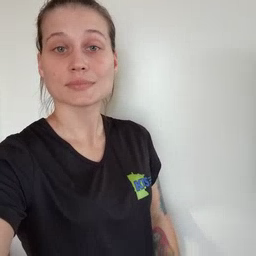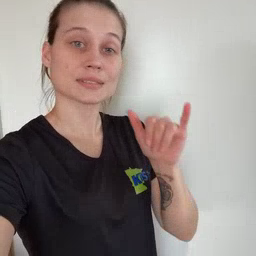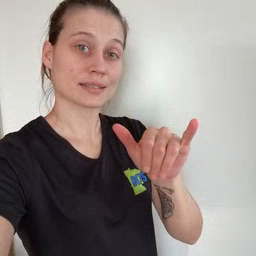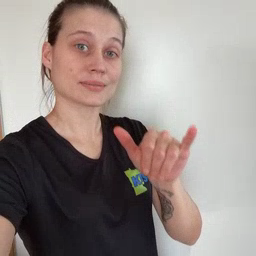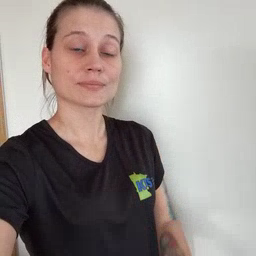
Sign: stay